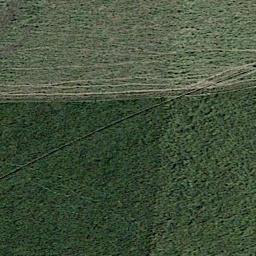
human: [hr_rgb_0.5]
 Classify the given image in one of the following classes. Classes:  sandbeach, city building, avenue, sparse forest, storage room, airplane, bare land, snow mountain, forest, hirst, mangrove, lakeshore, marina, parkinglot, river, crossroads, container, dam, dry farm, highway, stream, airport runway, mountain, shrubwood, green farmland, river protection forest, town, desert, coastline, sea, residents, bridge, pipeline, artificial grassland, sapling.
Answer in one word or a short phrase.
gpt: artificial grassland